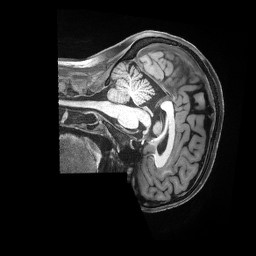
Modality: T1w
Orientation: sagittal
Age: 40
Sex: female
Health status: ill
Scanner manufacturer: siemens
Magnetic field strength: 3 T
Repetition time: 2.5 s
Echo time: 0.00181 s